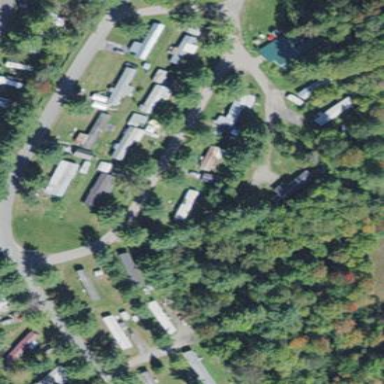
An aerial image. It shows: Residential area designated as trailer park.